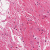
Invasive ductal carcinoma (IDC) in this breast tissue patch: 0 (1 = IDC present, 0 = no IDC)